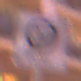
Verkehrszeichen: EndeZone30
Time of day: Night
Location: Outdoor (Urban)
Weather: PartlyCloudy
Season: NotSpecified
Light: Artificial